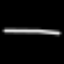
Label: line